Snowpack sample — Snodgrass Mountain, Crested Butte, Colorado (2/4/25, 12:06 PM MST)
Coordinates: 38.923, -106.968
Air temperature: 35 °F
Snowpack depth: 80 cm
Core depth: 80 cm
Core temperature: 32 °F
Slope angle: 14°, slope face: 78°
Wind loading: low
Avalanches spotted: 0
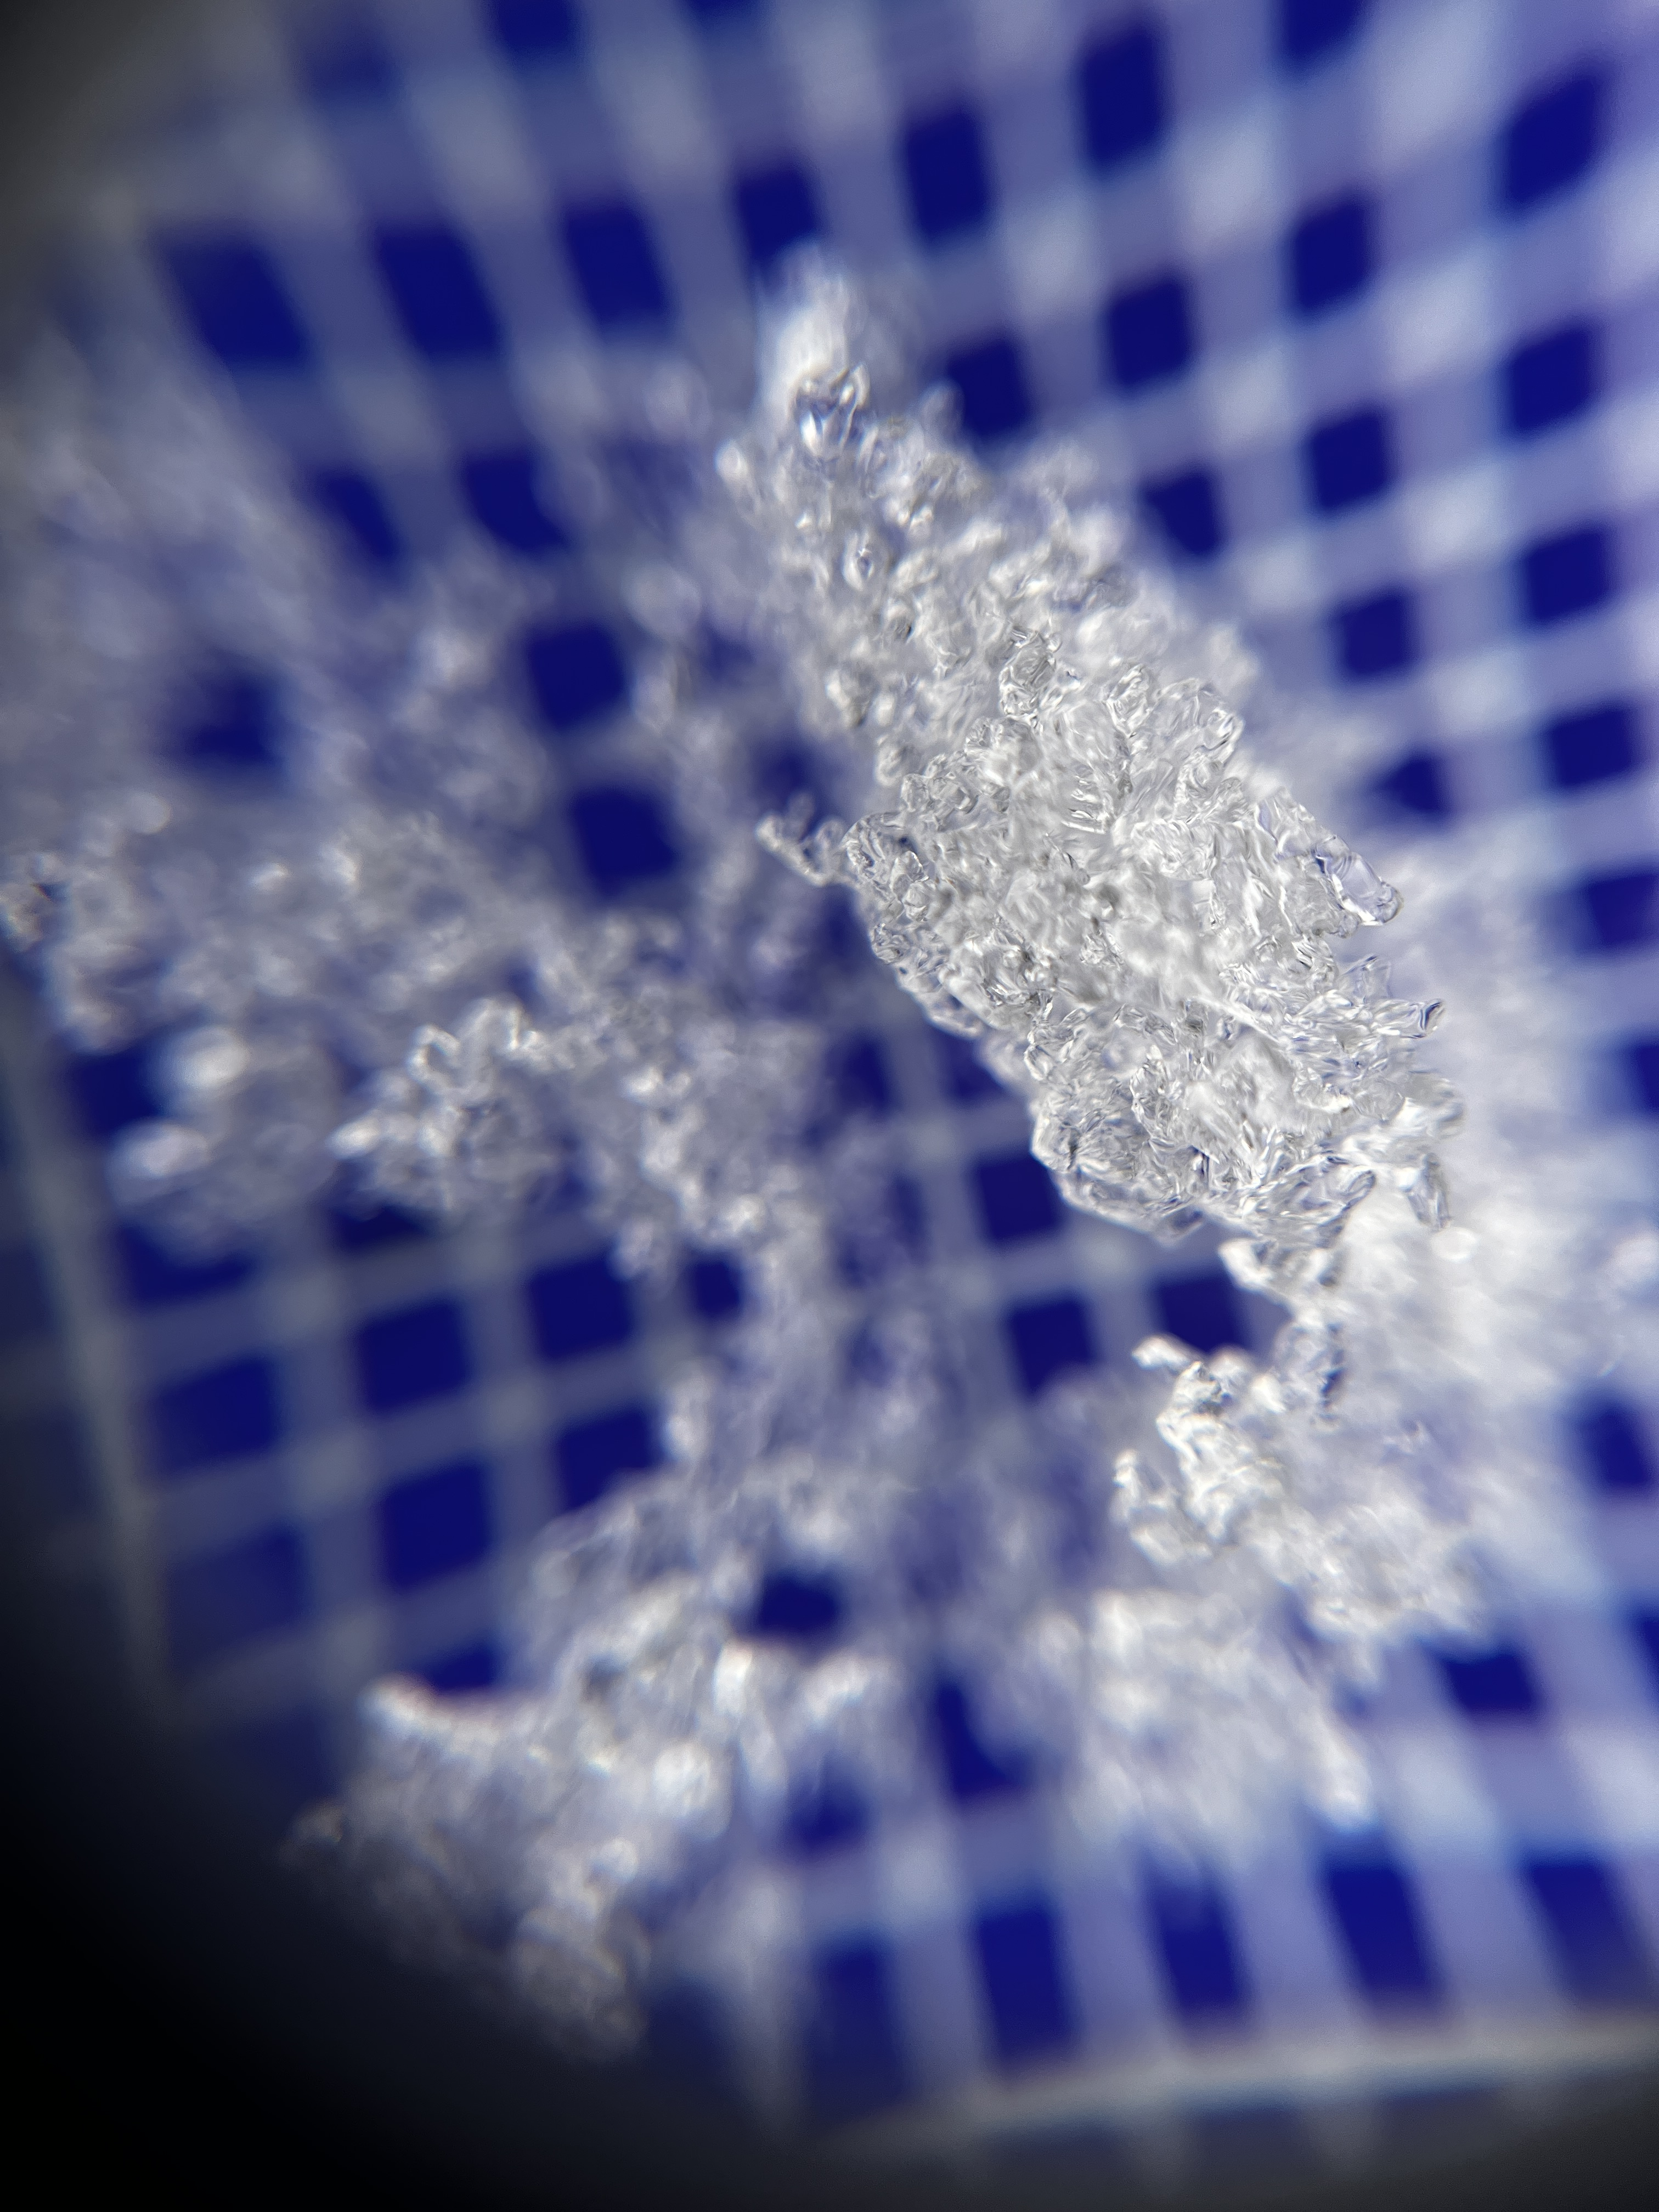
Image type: magnified_profile
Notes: No avalanches nearby, unusually warm weather for the last month reported by residents, Collected 25 yards from treeline